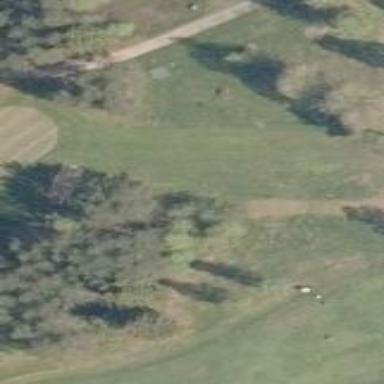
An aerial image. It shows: Area with grass used as rough in golf course.